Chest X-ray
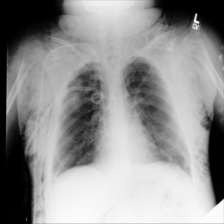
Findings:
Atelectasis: negative
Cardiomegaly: negative
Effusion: negative
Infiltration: negative
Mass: negative
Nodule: negative
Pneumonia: negative
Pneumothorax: positive
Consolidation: negative
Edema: negative
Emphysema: positive
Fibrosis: negative
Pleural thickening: negative
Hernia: negative